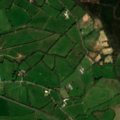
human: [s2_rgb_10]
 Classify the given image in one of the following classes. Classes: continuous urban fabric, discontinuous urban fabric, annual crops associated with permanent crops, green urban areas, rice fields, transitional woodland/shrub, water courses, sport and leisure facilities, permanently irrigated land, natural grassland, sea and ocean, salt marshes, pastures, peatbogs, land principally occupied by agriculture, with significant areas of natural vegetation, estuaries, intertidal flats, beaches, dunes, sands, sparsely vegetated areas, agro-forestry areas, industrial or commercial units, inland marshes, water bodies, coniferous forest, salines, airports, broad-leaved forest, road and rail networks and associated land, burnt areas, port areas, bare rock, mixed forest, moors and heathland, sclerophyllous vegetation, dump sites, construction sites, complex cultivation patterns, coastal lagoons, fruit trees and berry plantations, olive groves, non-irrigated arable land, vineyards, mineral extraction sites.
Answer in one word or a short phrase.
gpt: pastures, transitional woodland/shrub